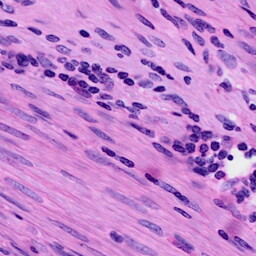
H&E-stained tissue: Cervix